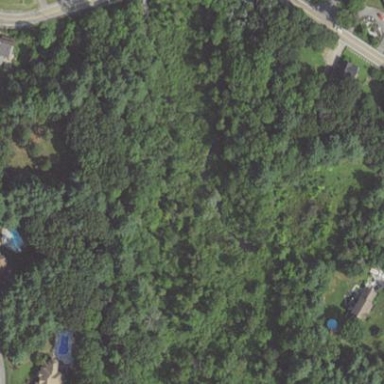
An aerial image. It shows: Nature reserve within forest area.